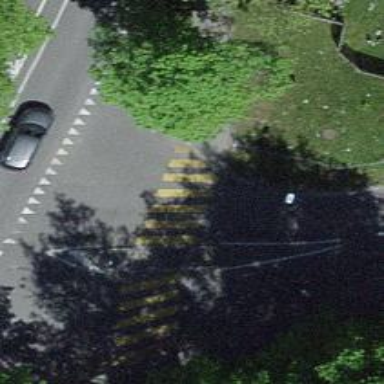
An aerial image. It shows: Kerb barrier.